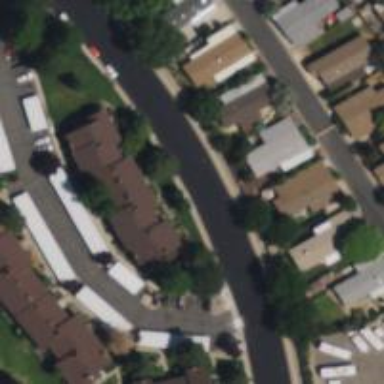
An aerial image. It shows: Residential road with asphalt surface and separate sidewalk.